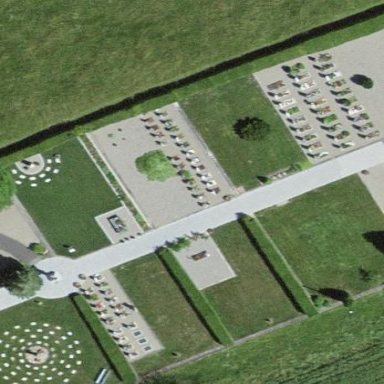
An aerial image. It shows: Cemetery.